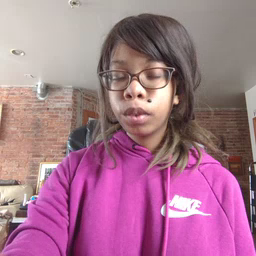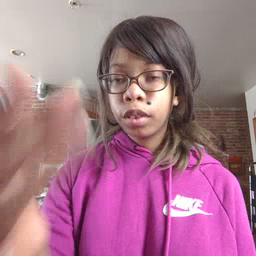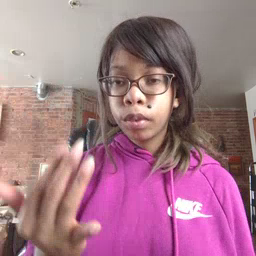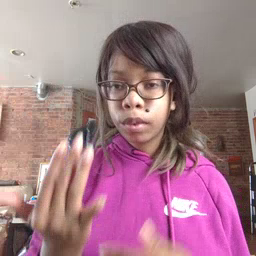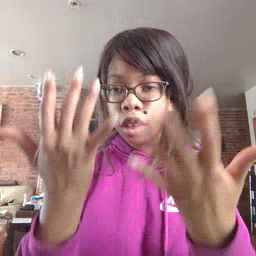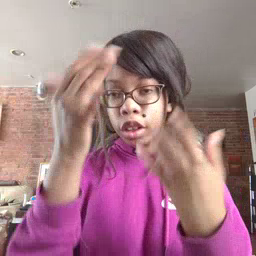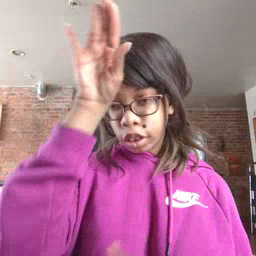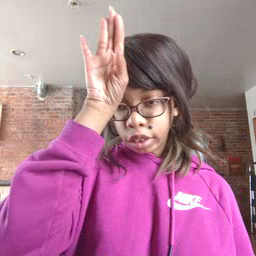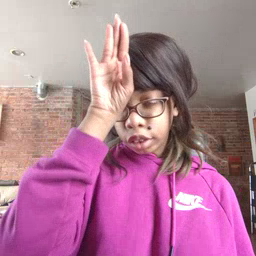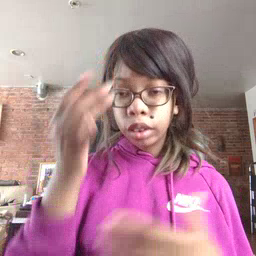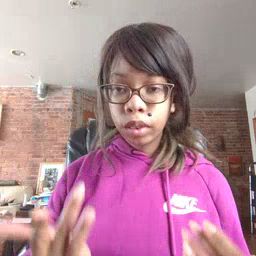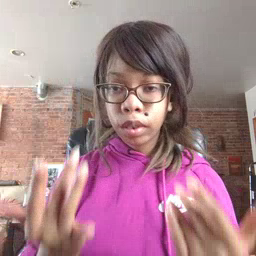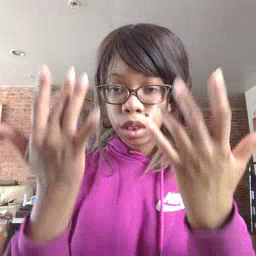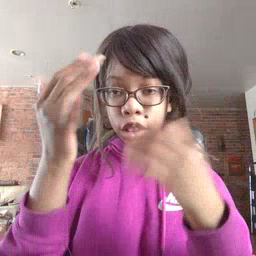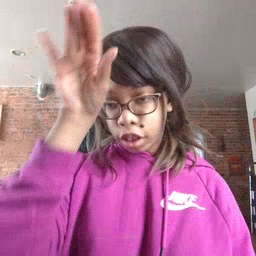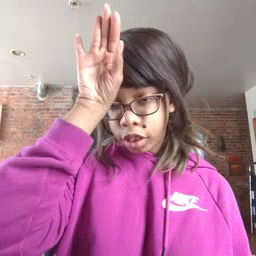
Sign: fireman